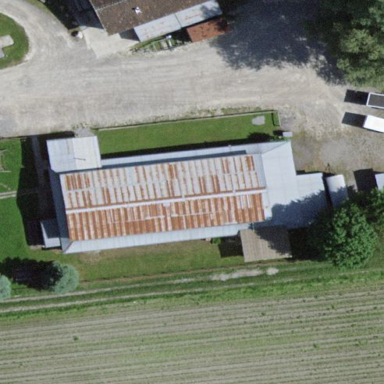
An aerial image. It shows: Sports centre building dedicated to boules (petanque).